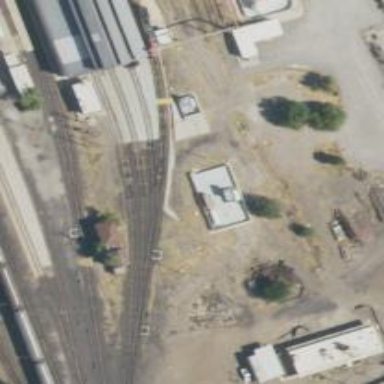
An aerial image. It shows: Railway siding for service.